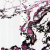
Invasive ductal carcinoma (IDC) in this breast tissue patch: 0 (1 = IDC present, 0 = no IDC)